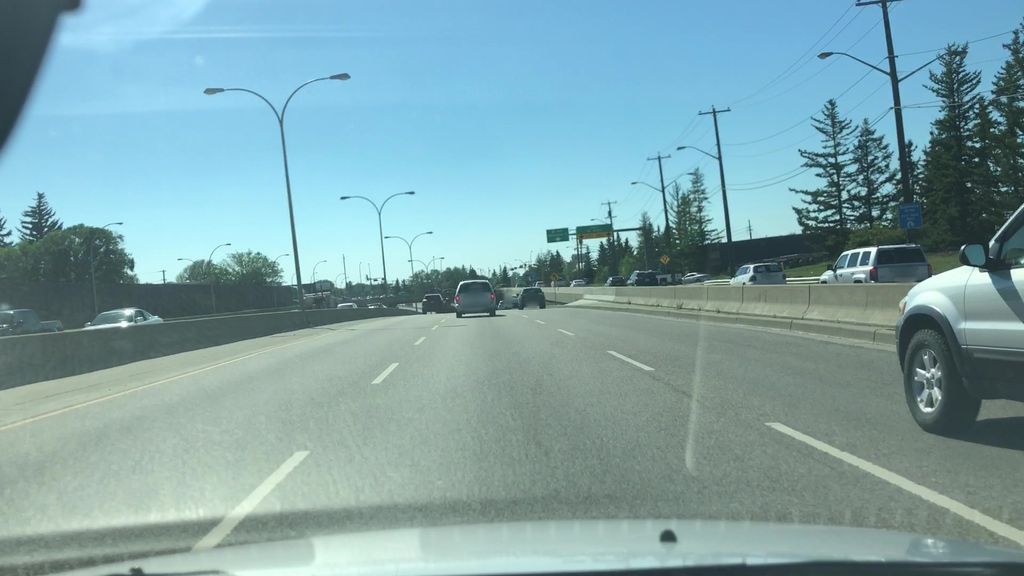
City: edmonton